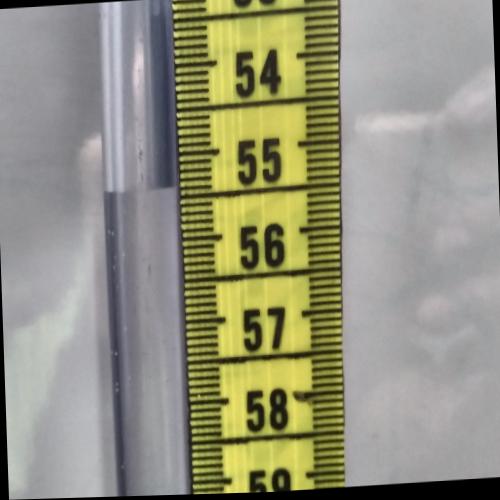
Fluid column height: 55.4 cm